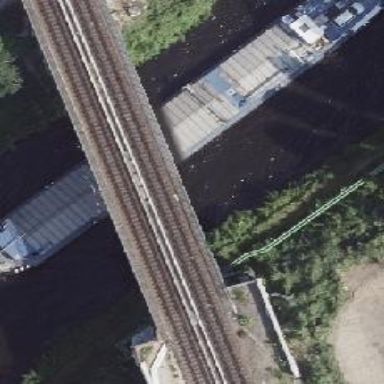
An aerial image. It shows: There is bridge in the image.